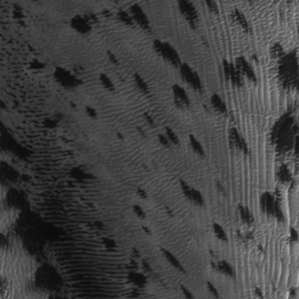
Label: frost